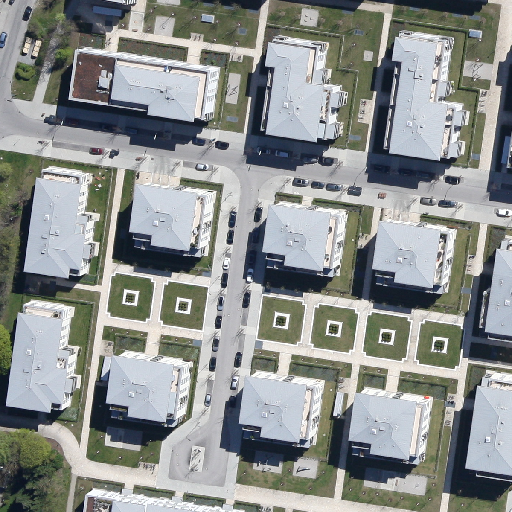
Referring expression: sidewalk